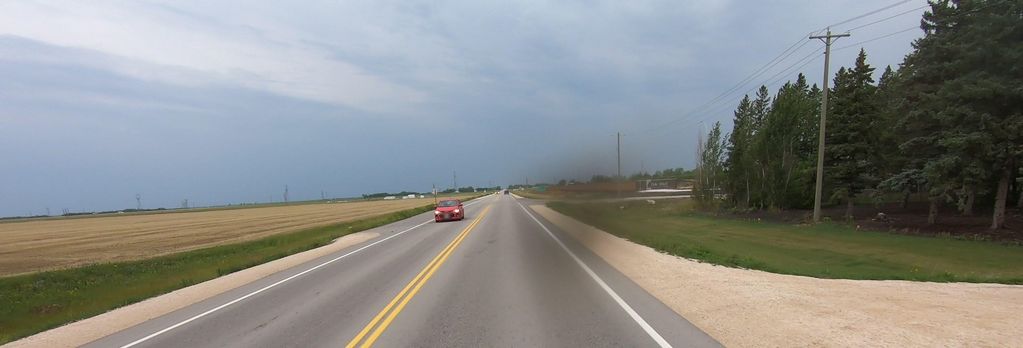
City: winnipeg